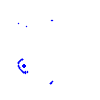
Particle: proton